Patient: sex F, age 58
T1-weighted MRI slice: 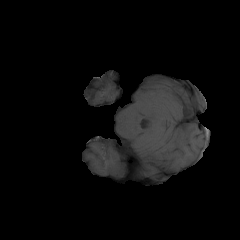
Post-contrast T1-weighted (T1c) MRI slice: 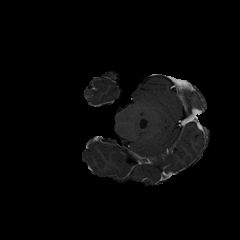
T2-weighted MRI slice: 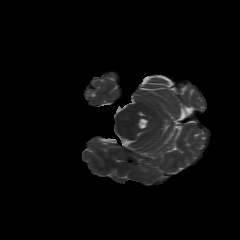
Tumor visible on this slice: no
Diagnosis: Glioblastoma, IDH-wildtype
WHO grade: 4